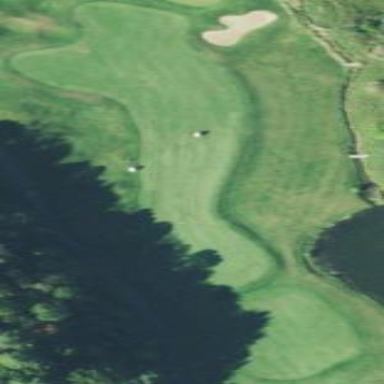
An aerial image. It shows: Scenic golf fairway.